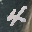
Label: 4